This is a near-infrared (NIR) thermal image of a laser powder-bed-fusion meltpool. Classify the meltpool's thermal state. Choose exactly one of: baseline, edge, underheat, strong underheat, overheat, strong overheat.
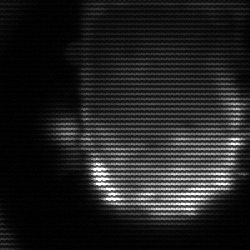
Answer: baseline